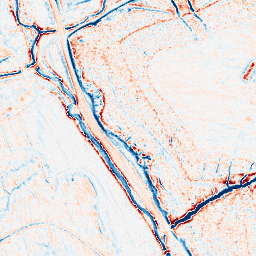
Category: edge_preserving
Decomposition family: anisotropic_diffusion
Decomposition parameters: iterations: 20
kappa: 50
gamma: 0.1
Upsampling method: regularized
Upsampling parameters: scale: 4
lambda_reg: 0.01
Upsampling scale: 4